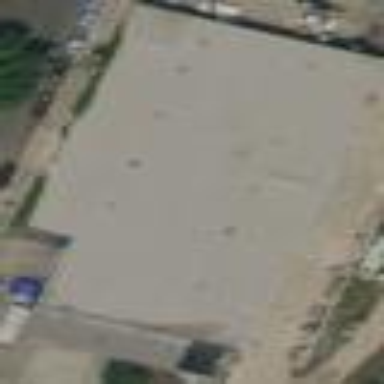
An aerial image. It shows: Warehouse building.